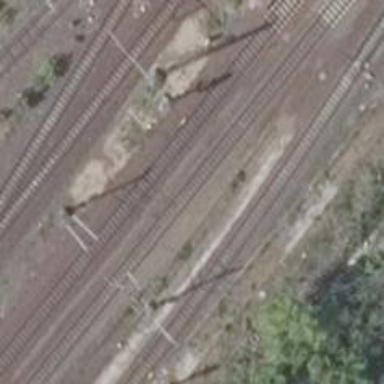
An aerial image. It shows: Railway track with contact line for electrification.